Interaction volume radius: 10 \u00c5
Interaction volume height: 10 \u00c5
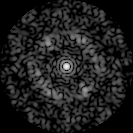
Disorder parameter: 0.6942